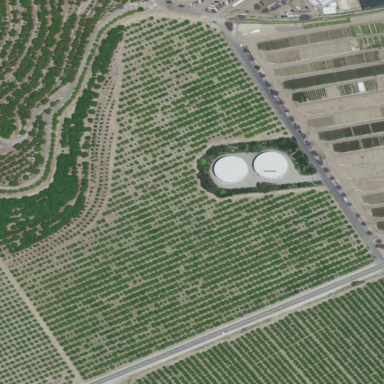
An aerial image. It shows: Orchard filled with lemon trees.